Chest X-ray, PA view. Patient: 54 years old, sex F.
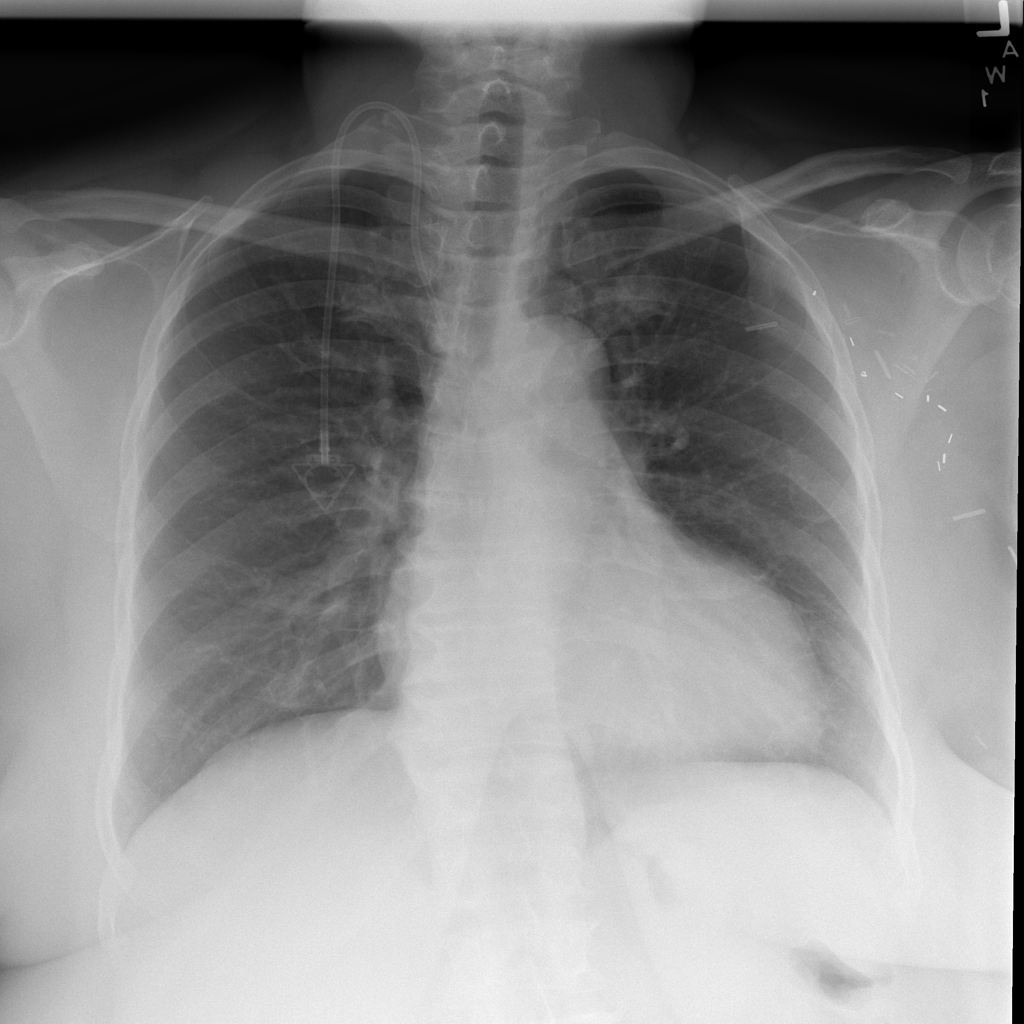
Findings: No Finding